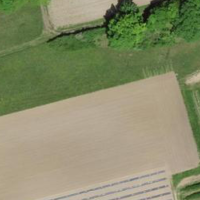
EUNIS habitat code: 52
Species observed at this site:
Prunus spinosa